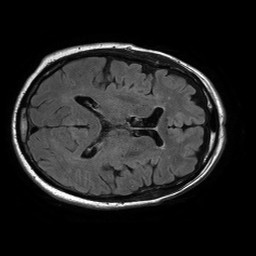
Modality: FLAIR
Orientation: axial
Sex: male
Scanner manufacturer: philips
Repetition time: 11 s
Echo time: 0.125 s